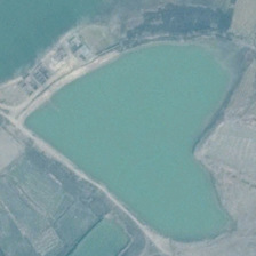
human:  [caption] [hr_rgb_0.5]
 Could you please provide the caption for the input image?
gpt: A nearly fan-shaped pond is surrounded by farmland.

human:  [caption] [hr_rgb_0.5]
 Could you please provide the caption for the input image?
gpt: An Almost Lek-shaped Lagoon is surrounded by agricultural land.

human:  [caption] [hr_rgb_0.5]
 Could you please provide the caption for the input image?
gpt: Almost fan-shaped ponds are surrounded by farmland.

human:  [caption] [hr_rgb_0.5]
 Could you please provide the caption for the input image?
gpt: an almost fan-shaped pond is surrounded by agricultural land.

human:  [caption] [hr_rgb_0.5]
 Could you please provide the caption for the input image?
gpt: an almost fan-shaped pond is surrounded by agricultural land.